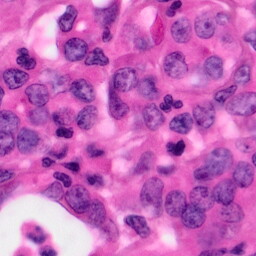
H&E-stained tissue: Pancreatic